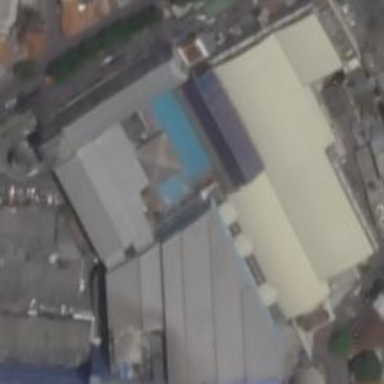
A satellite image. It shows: Retail building inside mall with concrete roof.